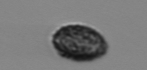
Label: Pseudochattonella_farcimen